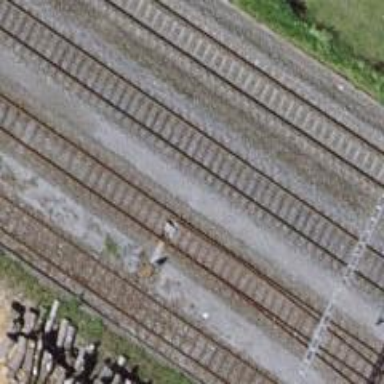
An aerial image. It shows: Railway switch.